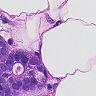
Metastatic tissue present: yes